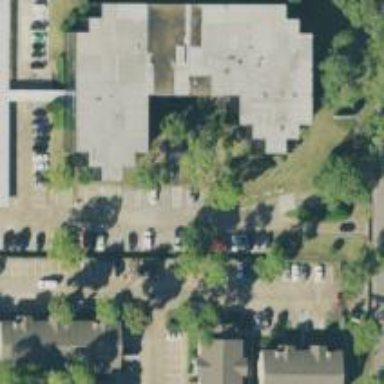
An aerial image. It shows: Office building.